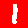
Digit: 1